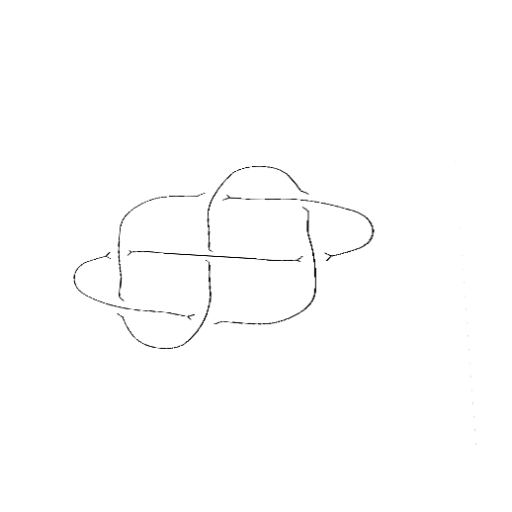
Crossing number: 7